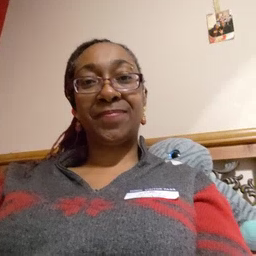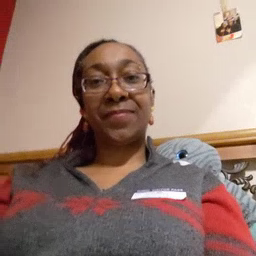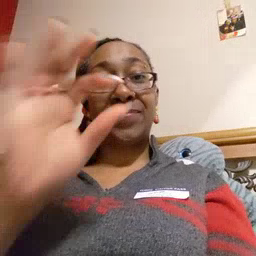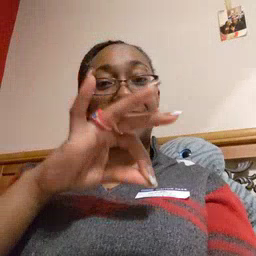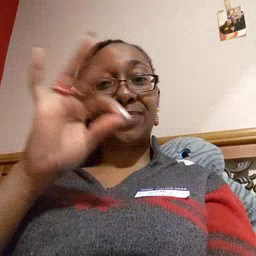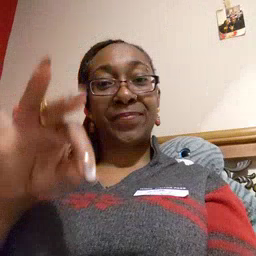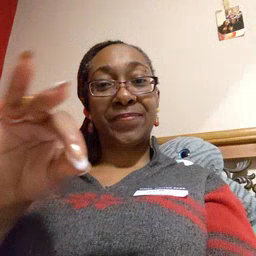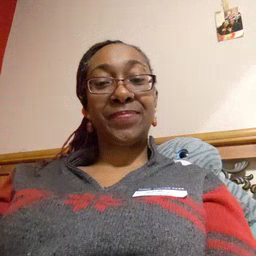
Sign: frenchfries